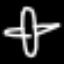
Label: airplane